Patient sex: M
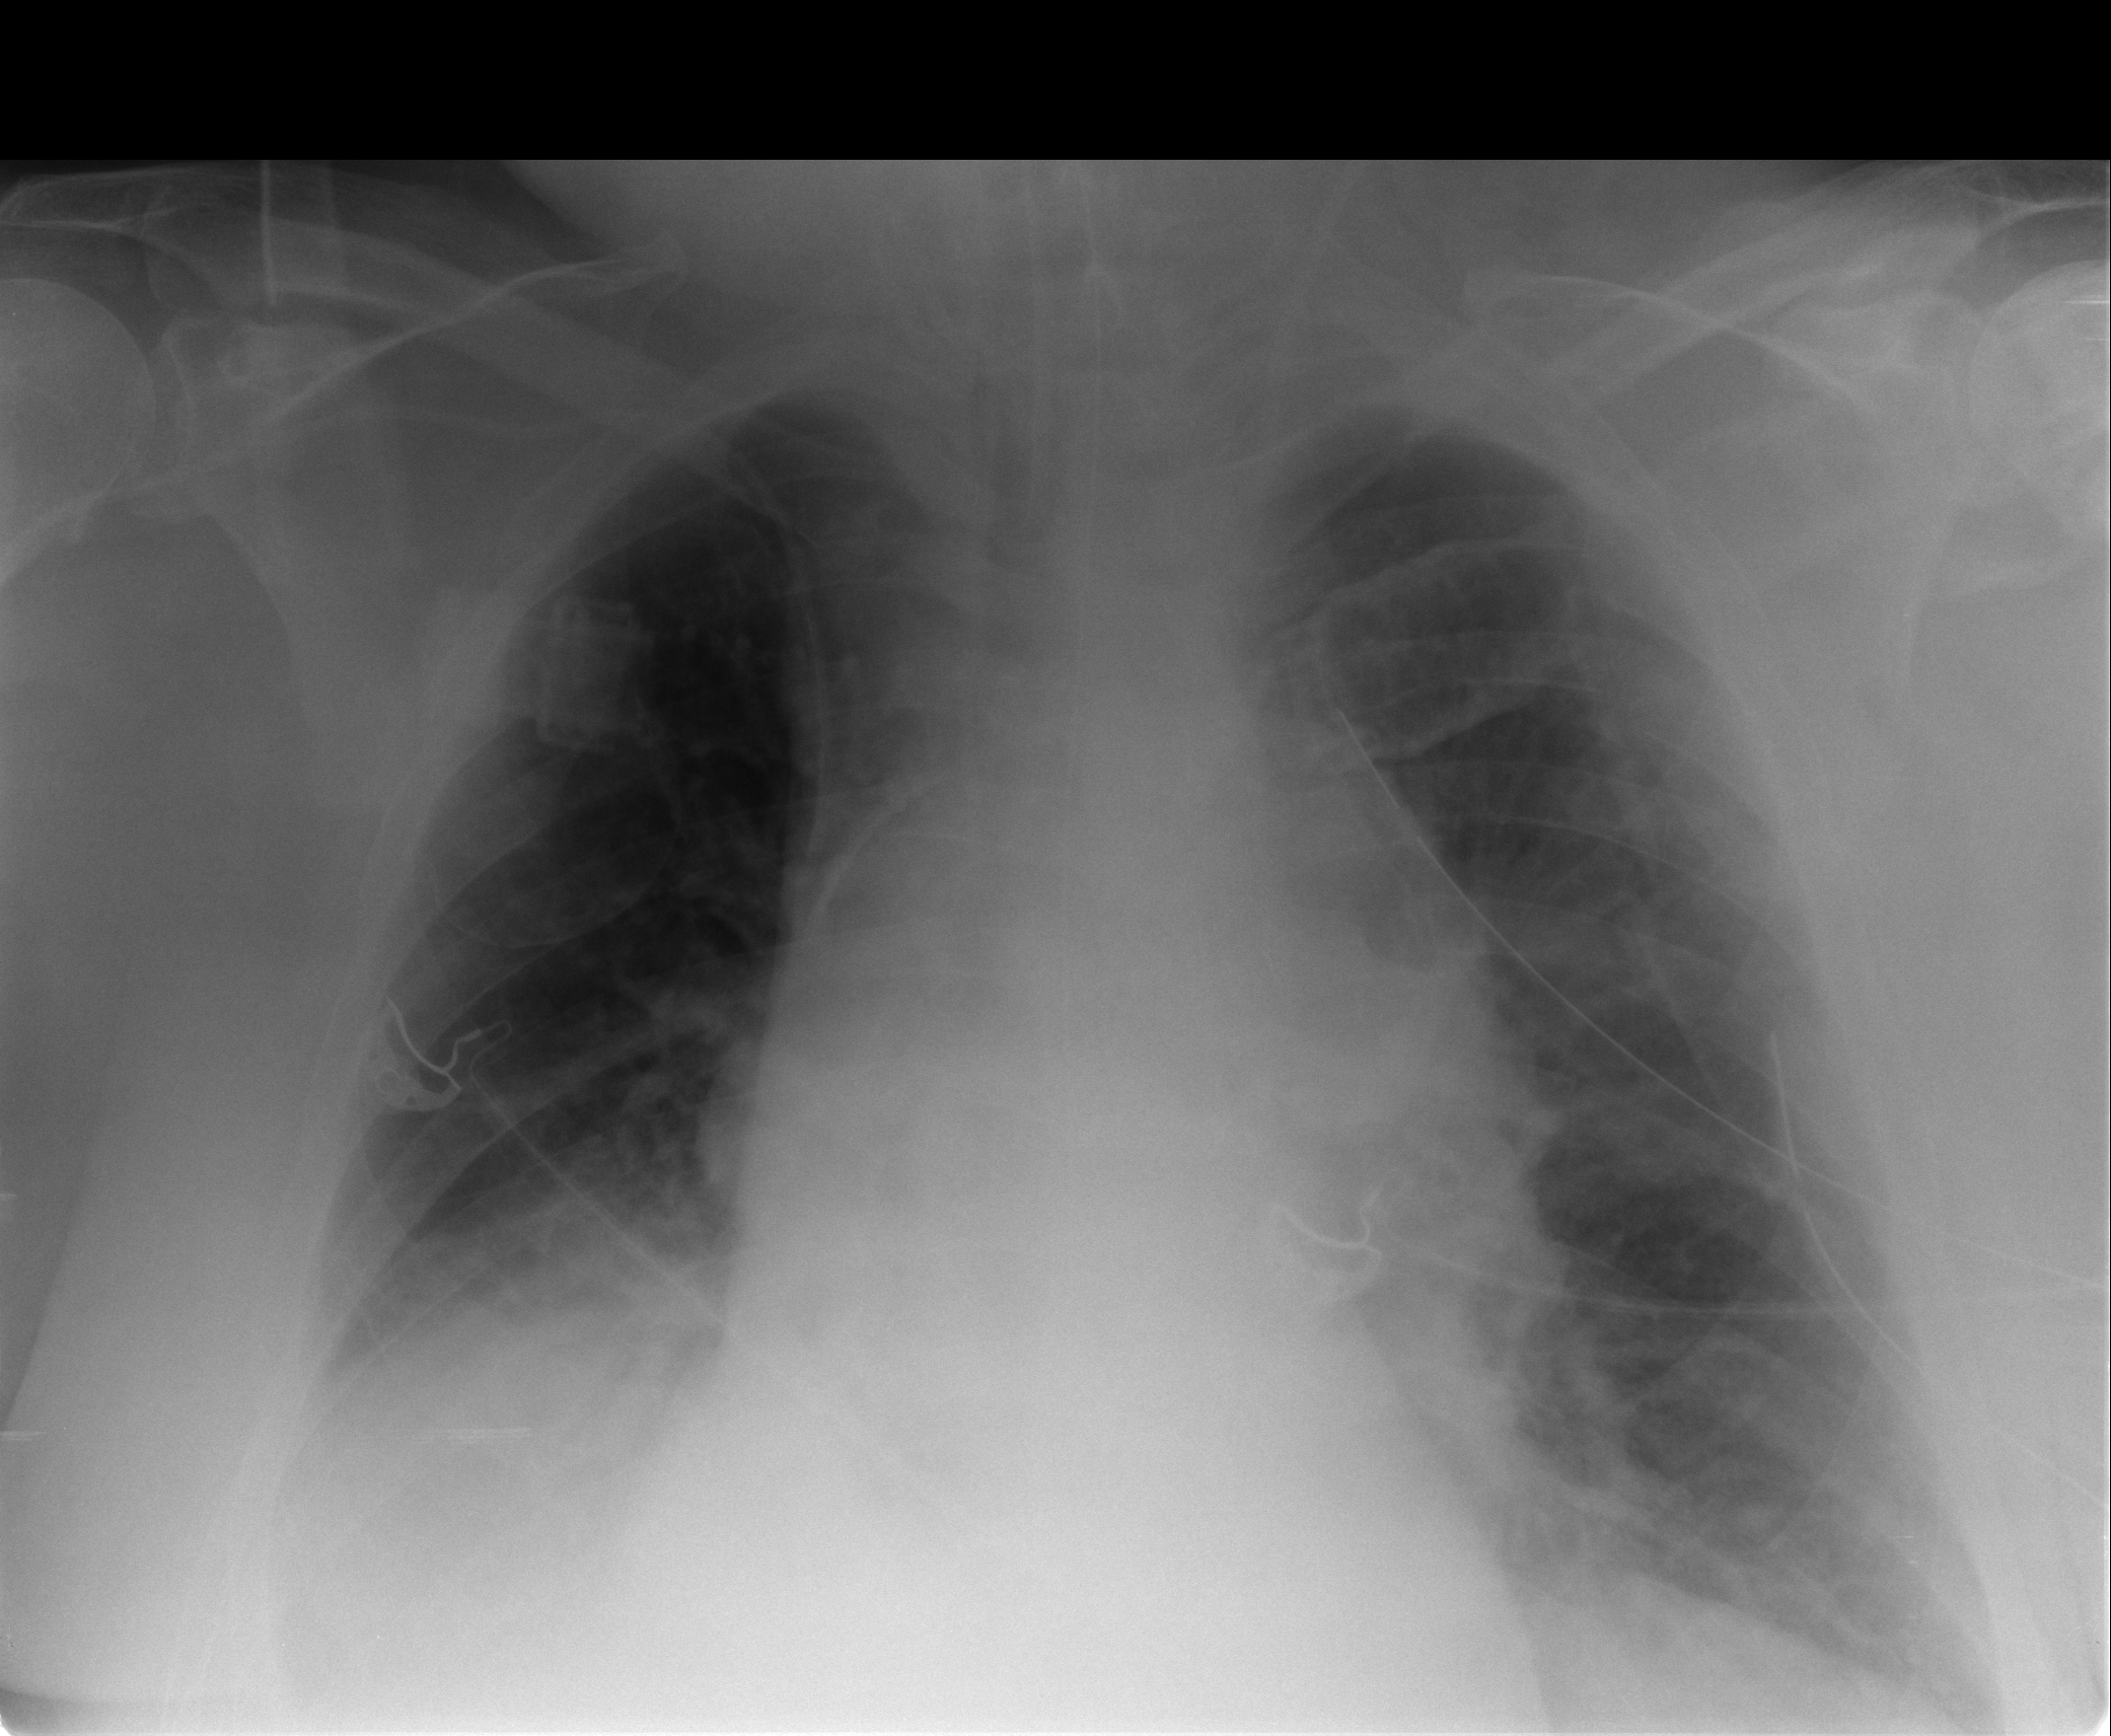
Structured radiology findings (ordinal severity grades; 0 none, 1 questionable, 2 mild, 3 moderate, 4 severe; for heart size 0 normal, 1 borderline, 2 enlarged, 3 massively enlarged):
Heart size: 0
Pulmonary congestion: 2
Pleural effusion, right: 1
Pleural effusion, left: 0
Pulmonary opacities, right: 2
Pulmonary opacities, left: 0
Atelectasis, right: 2
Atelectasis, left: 2